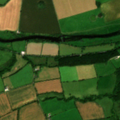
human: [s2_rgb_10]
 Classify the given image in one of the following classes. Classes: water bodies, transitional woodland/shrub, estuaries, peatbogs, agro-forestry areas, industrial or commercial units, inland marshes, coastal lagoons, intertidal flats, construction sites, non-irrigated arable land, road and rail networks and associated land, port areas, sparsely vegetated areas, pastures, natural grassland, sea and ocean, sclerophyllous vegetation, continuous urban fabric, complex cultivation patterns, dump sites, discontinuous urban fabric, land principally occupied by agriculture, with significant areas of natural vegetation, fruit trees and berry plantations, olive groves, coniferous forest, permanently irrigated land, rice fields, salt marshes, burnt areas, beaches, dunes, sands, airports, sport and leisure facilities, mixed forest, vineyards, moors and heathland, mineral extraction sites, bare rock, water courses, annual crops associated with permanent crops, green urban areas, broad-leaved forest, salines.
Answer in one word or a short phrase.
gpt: non-irrigated arable land, pastures, land principally occupied by agriculture, with significant areas of natural vegetation